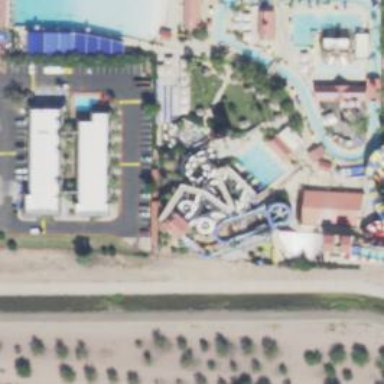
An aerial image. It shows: Water slide attraction.